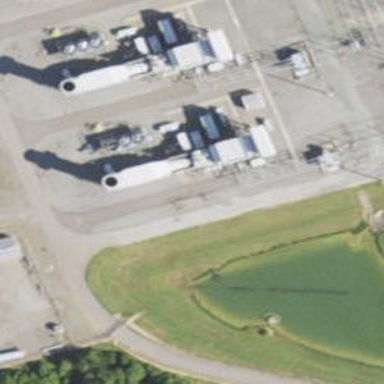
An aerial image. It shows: Gas turbine generator is in use.